Question: My app has memory leaks,and after i used the MAT,i found two pictures.They are following:

size:640*902,75.2kb
But in MAT:
'''
Class Name | Shallow Heap | Retained Heap | Percentage
--------------------------------------------------------------------------------
android.graphics.Bitmap @ 0x41acff20| 40 | 9,625,656 | 18.76%
--------------------------------------------------------------------------------
Type |Name |Value
------------------------------
int |mHeight |1880
int |mWidth |1280
------------------------------
Problem Suspect 2
One instance of "android.graphics.Bitmap" loaded by "<system class loader>" occupies 9,625,656 (18.76%) bytes. The memory is accumulated in one instance of "byte[]" loaded by "<system class loader>".
Problem Suspect 3
One instance of "android.graphics.Bitmap" loaded by "<system class loader>" occupies 9,236,536 (18.00%) bytes. The memory is accumulated in one instance of "byte[]" loaded by "<system class loader>".
'''
I'm using Samsung Galaxy SIII, 4.04 sdk.
And in xml:
'''
<RelativeLayout xmlns:android="http://schemas.android.com/apk/res/android"
android:layout_width="fill_parent"
android:layout_height="fill_parent"
android:background="@drawable/main_menu_bg"
'''
How can i solve this problem? The Retained Heap is too large!!
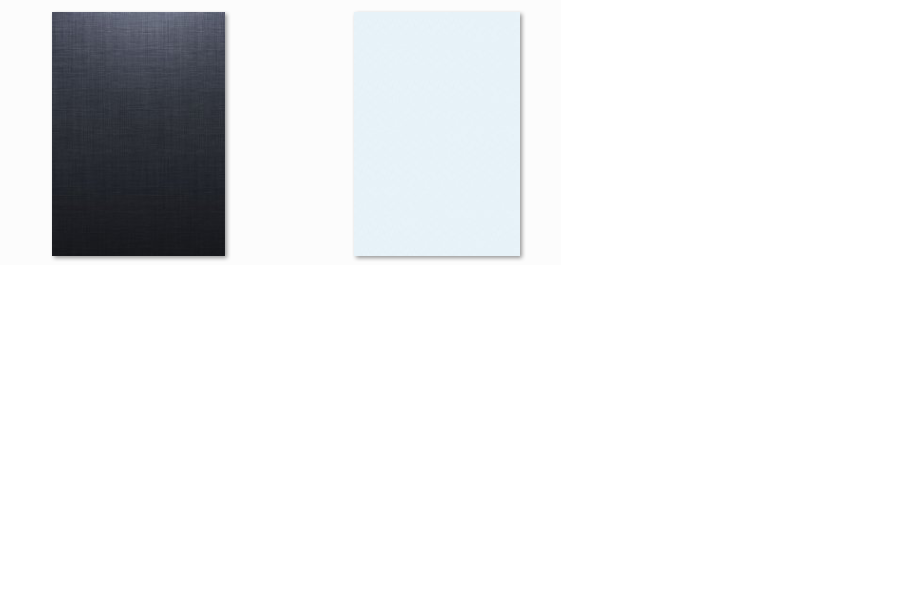
Answer: There are couple of things you can do:
1. As this is background image, try reducing the quality of images. I dont think it will affect the visual quality.
2. Normally jpg images take almost half the size of png images. So, may be you can replace your png with jpg
3. There are ways to recycle bitmaps when they are not in use. But I think in your case, it is a background image and will be required throughout till app is running. If not then consider recycling the image using recycle() api